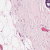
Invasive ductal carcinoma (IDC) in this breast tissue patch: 0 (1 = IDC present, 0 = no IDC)